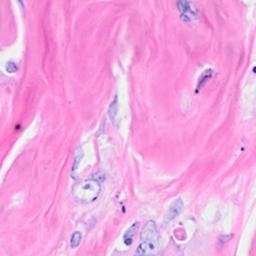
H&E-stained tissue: Breast